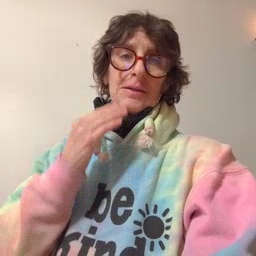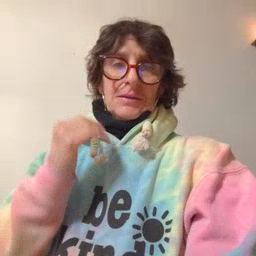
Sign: kiss